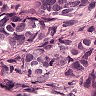
Metastatic tissue present: yes